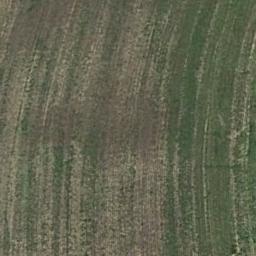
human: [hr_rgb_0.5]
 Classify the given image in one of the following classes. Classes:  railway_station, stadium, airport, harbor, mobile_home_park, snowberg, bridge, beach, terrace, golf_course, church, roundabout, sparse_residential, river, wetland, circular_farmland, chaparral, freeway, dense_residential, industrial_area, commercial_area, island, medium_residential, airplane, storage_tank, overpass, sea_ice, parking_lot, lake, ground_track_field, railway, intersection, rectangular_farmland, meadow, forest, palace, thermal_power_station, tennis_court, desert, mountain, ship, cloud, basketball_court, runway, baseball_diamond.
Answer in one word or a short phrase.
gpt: meadow